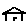
Label: house